Chest X-ray:
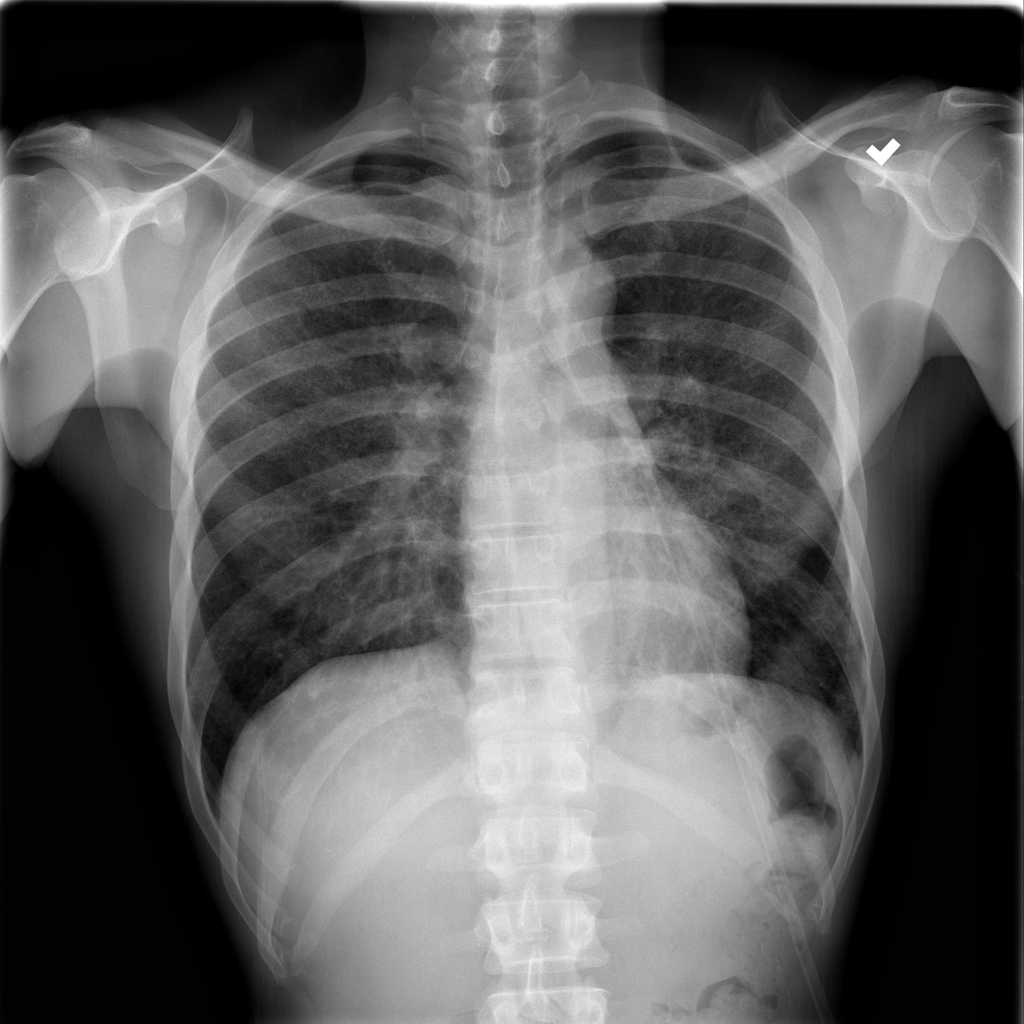
Findings: Consolidation
No abnormal finding: no